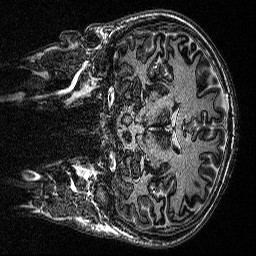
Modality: MP2RAGE
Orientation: coronal
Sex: male
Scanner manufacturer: siemens
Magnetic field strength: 3 T
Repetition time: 5 s
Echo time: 0.00292 s